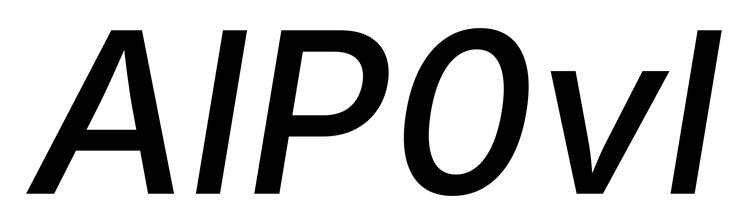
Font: Inter-Italic_Medium_Italic